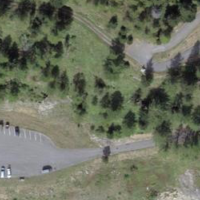
EUNIS habitat code: 31
Species observed at this site:
Arcyptera fusca
Globularia bisnagarica